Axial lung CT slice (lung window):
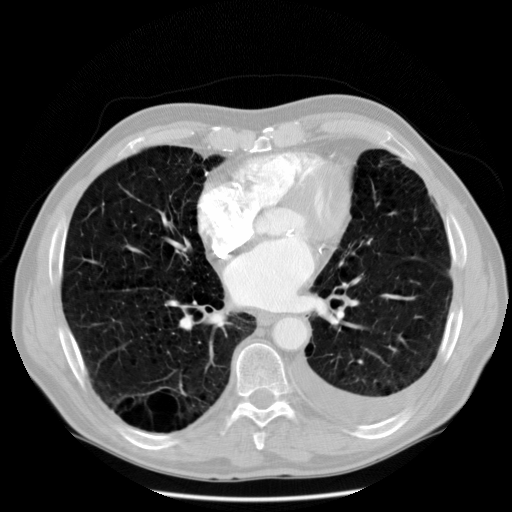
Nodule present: no